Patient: sex M, age 38
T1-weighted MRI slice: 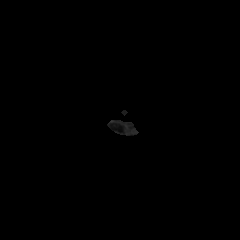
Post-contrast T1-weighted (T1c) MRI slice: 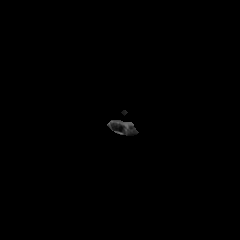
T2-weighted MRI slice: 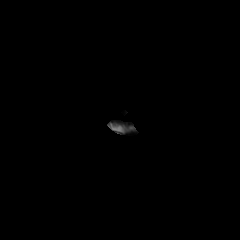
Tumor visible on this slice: no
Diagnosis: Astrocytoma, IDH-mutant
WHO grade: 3